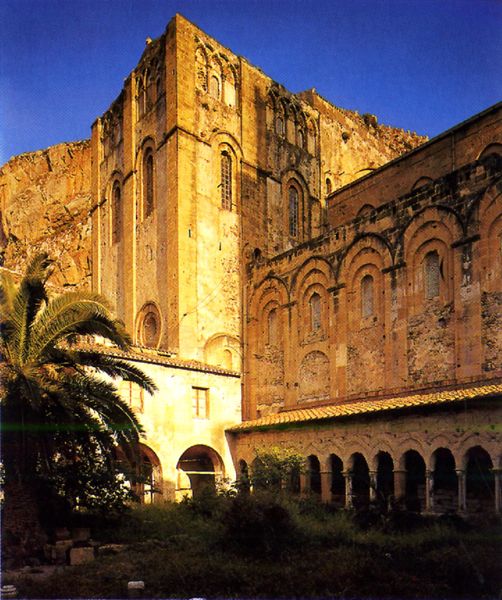
Titel: Dom von Cefalù
Standort: Cefalù (EU - I - Sizilien)
Schlagwörter: blau, felsen, himmel, schatten, gelb, grün, ocker, braun, fenster, licht, säulen, weiss, dach, gebäude, pappel, kirche, turm, garten, bogen, fassade, fels, mauer, palme, foto, bögen, gang, innenhof, ruine, antike, burg, kloster, arkaden, gemäuer, sandstein, mauern, romanik, datteln, kreuzgang, romanuk, goto, saulen6